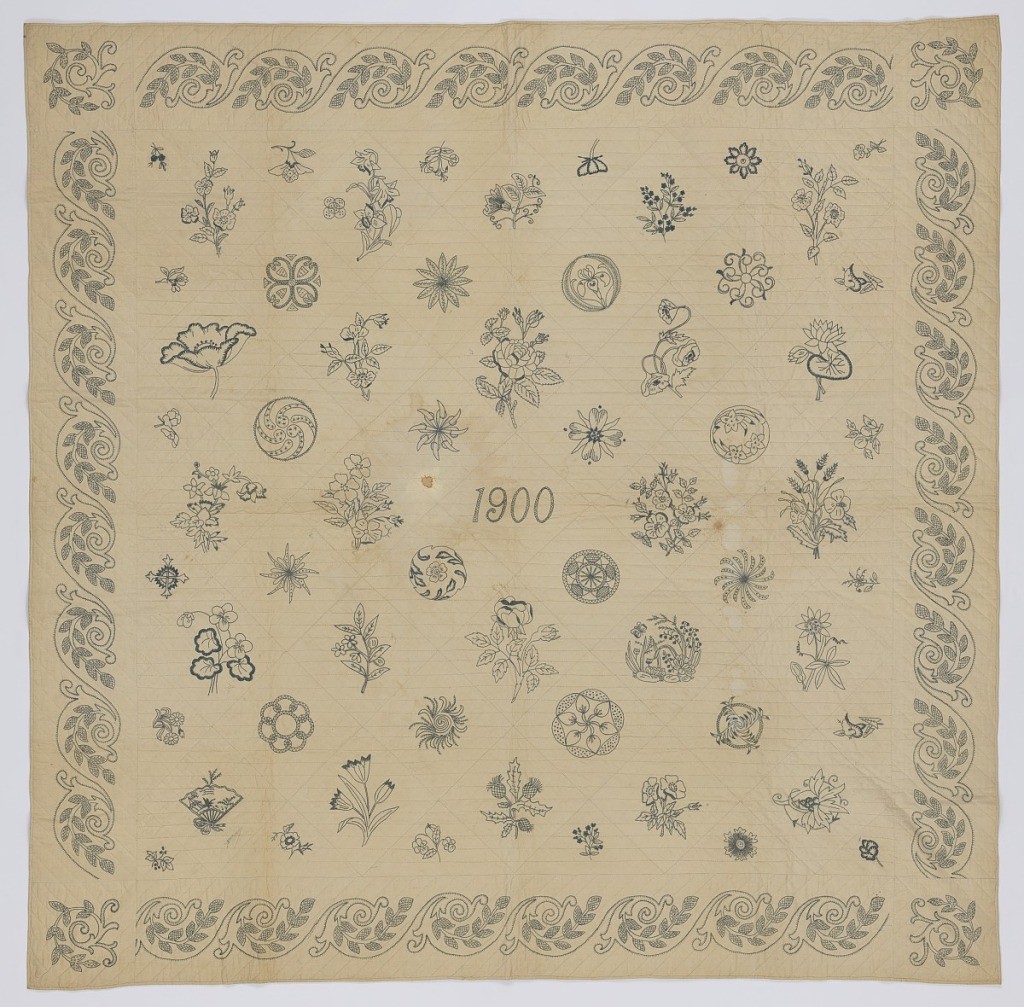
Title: Quilt
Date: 1900
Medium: cotton Technique: patchwork with embroidery using stem, buttonhole, satin and long and short stitches on plain weave cotton, quilted
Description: Patches embroidered with flowers and 'japonaise' patterns all in the same grey/blue thread on muslin foundation. The date 1900 is embroidered in the center and there is a repeating border around the edges. The outline the embroidery patterns is visible under the motifs. Backed with white cotton, quilted in straight lines.